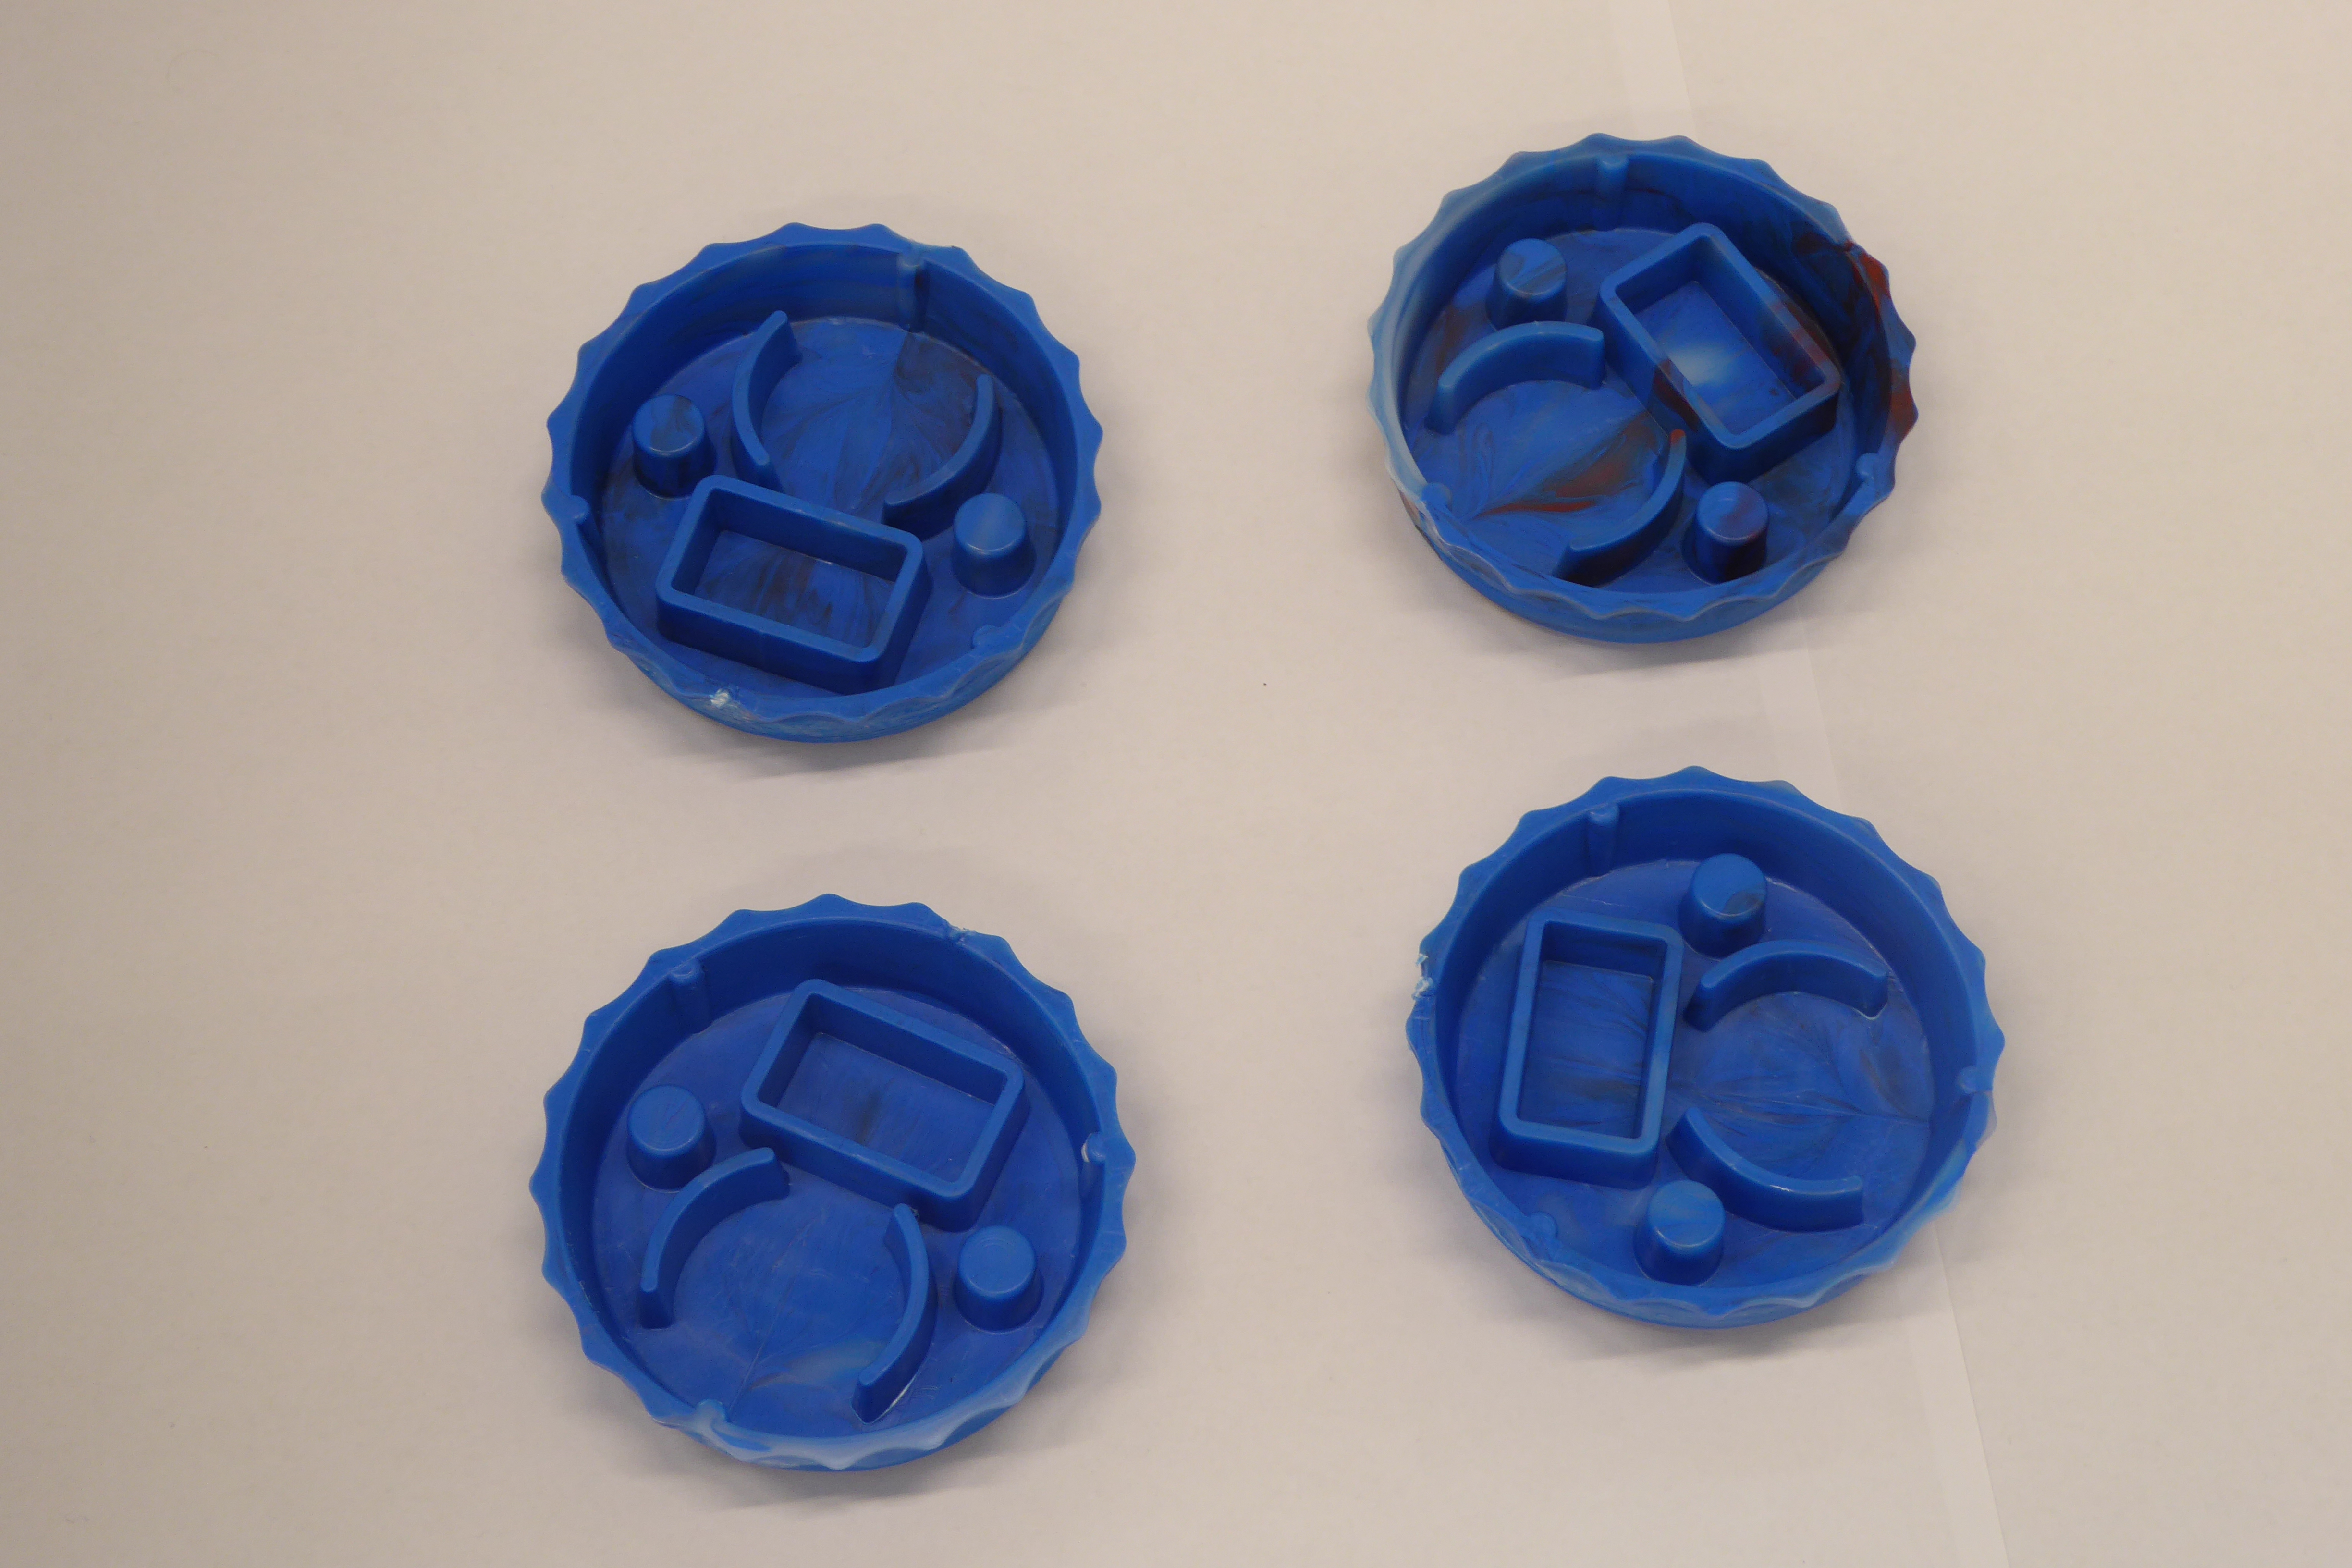
Label: Bottle Opener - Cover